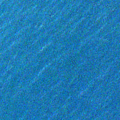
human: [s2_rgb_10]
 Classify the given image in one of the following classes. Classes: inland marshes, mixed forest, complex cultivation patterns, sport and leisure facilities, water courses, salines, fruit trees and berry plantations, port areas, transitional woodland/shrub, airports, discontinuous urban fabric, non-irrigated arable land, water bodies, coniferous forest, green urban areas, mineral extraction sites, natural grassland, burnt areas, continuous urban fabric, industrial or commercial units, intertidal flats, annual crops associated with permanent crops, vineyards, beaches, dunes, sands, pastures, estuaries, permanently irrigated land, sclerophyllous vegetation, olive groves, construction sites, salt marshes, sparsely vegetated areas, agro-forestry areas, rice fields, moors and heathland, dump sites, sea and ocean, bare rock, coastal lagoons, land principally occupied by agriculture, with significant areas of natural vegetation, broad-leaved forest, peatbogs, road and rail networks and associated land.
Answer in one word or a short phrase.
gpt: sea and ocean